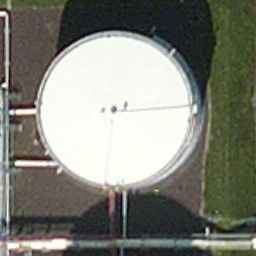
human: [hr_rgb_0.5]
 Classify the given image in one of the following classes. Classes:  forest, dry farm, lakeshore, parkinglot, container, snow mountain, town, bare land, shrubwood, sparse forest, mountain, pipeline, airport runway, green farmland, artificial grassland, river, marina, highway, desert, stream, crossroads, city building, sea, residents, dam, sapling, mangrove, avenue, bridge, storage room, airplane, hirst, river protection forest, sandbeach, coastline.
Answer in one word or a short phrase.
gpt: storage room